Question: I'm using Netbeans gui to create a simple app.
This is my structure (the layout is ):

Basically I have 3 tabs and want to hide one of them (the select one in the image) based on a condition. Something like if the user as some privileges show that tab, otherwise don't show that tab.
On my code I've tried;
'''
if (userRole == 1){
pnlAdiconarSala.setVisible(false);
}
'''
but this tab is always showing.
With my implementation, can I hide the tab?
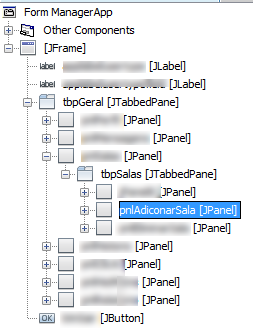
Answer: Here is an clean example
1. How to Use Tabbed Panes
2. Inserting, Removing, Finding, and Selecting Tabs